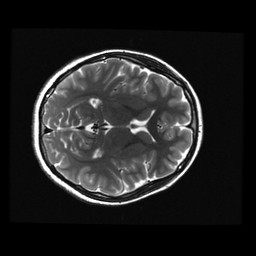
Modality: T2w
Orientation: axial
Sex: female
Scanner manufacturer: ge
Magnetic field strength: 3 T
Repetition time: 5 s
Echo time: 0.101 s